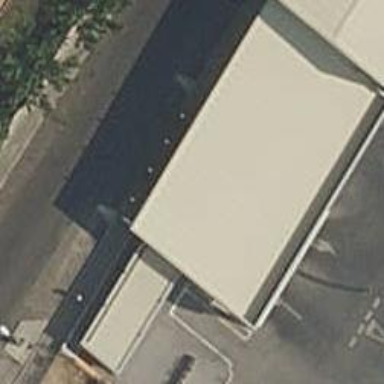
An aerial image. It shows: Parking entrance.